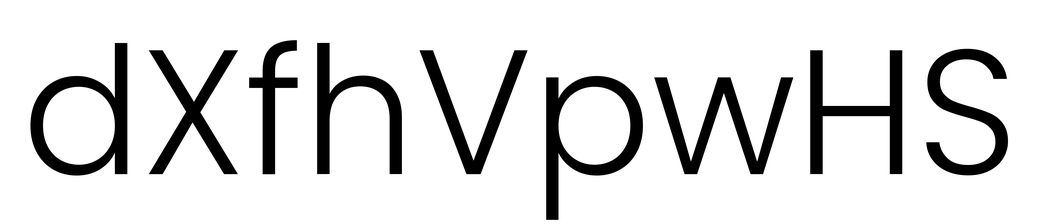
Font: Poppins-Light